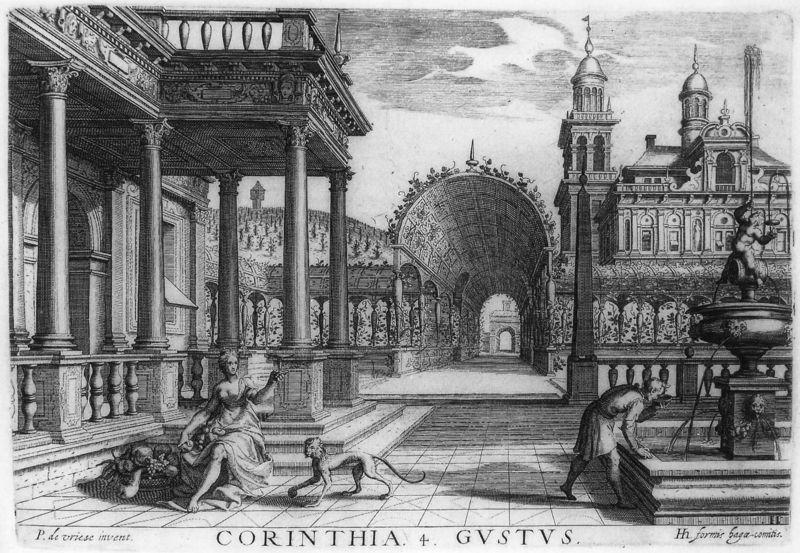
Titel: Buch der Architektur, Palasthof mit Portikus
Künstler: Hans Vredeman de Vries
Schlagwörter: berg, himmel, mann, schatten, wasser, frau, säule, säulen, dach, gebäude, obst, park, schloss, kirche, brunnen, turm, affe, früchte, garten, schrift, bogen, grafik, korb, geländer, stufen, corinth, gewölbe, palast, balustrade, zentralperspektive, druck, fliesen, kapitelle, korinth, reben, affen, kollonade, kolonade, corinthia, 4, gustus, himmelgrafik